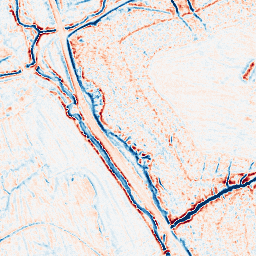
Category: edge_preserving
Decomposition family: bilateral
Decomposition parameters: d: 9
sigma_color: 50
sigma_space: 150
Upsampling method: sinc_blackman
Upsampling parameters: scale: 2
kernel_size: 16
Upsampling scale: 2